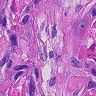
Metastatic tissue present: yes